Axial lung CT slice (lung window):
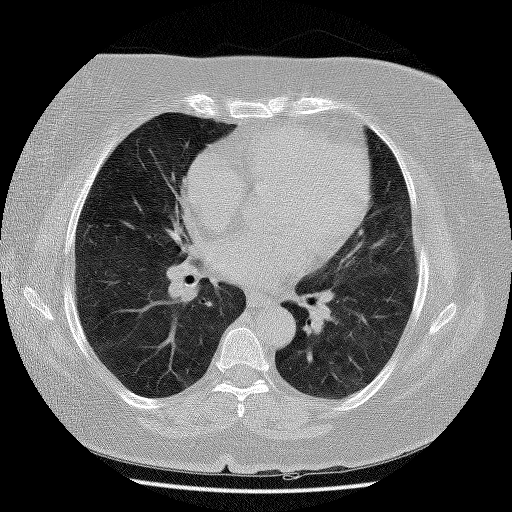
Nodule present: no